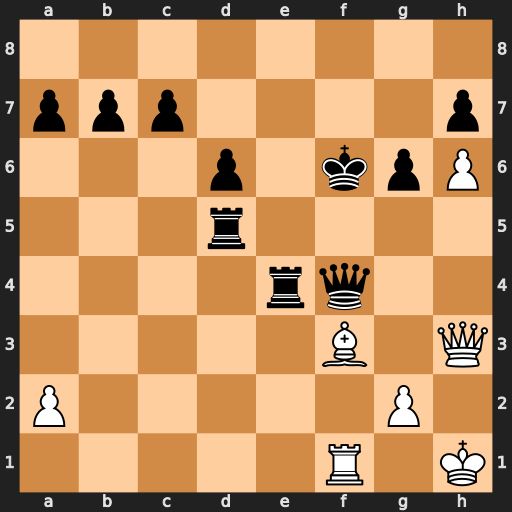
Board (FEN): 8/ppp4p/3p1kpP/3r4/4rq2/5B1Q/P5P1/5R1K
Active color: w
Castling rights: -
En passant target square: -
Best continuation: g3 Qxf3+ Rxf3+